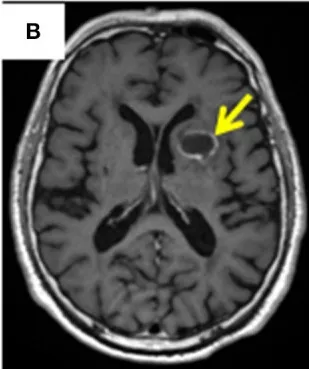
Brain CT and MRI. (B) Axial gadolinium-enhanced T1-weighted MRI reveals ring enhancement in the area (arrow).
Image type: radiology (mri)